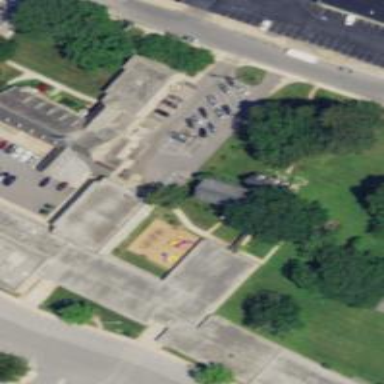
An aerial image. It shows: Place of worship located within school building.